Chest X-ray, PA view. Patient: 25 years old, sex M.
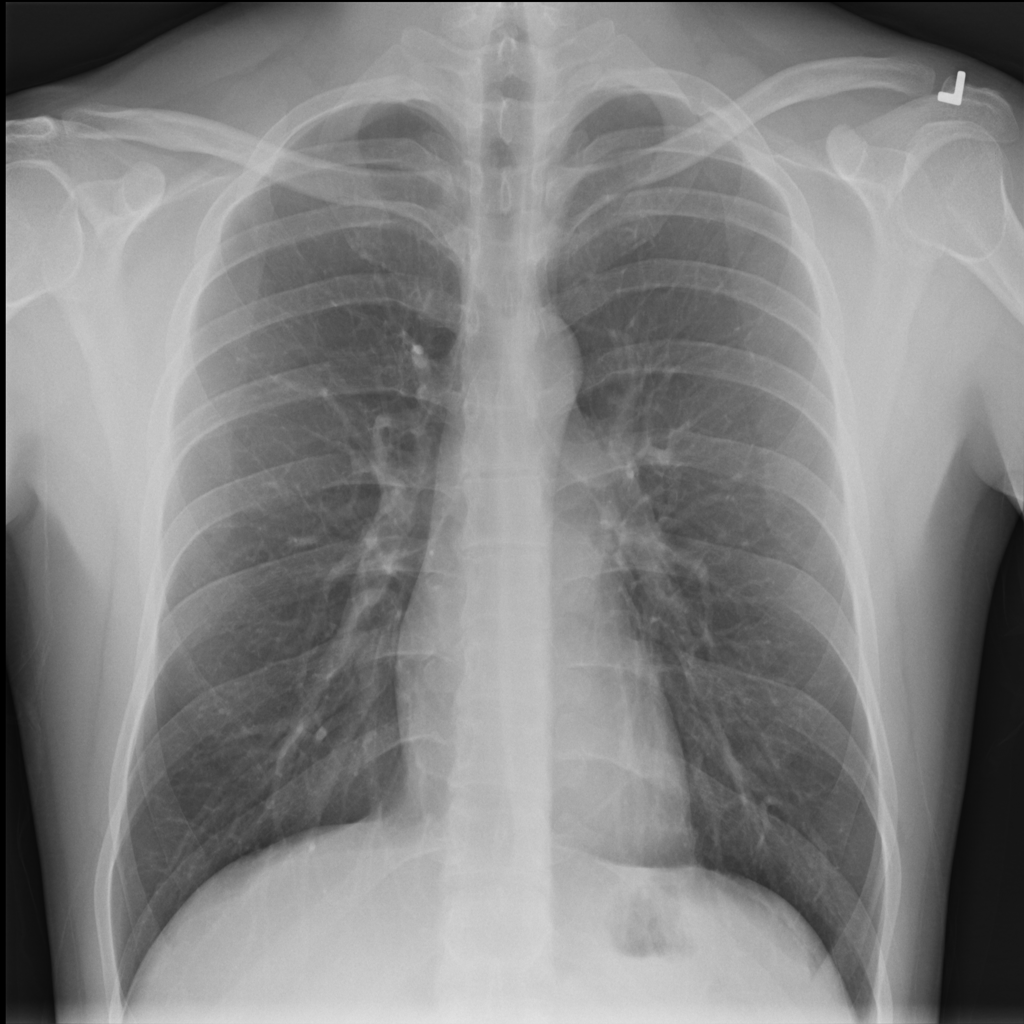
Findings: No Finding